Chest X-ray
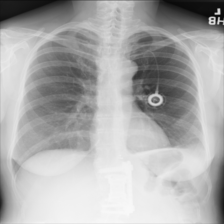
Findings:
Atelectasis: negative
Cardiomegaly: negative
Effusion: negative
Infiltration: negative
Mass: negative
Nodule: negative
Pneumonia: negative
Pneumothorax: negative
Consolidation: negative
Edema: negative
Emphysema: negative
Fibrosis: negative
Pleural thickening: negative
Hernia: negative